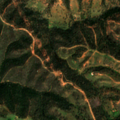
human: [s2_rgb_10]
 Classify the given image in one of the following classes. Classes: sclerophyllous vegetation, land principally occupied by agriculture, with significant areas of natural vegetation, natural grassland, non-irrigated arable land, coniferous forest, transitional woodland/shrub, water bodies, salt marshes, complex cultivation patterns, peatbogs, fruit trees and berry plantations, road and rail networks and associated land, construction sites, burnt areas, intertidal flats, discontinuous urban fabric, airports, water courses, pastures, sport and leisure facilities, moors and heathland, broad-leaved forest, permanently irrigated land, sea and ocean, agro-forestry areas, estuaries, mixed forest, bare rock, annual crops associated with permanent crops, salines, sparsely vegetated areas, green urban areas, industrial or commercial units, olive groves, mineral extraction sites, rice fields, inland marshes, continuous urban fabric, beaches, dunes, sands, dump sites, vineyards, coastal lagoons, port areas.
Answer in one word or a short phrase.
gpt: non-irrigated arable land, broad-leaved forest, transitional woodland/shrub